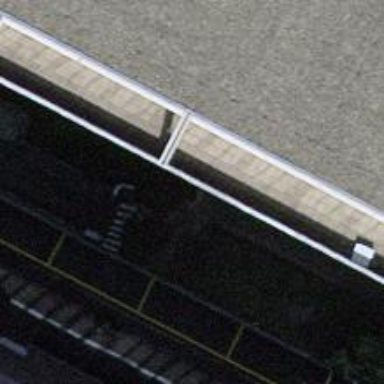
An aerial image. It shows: Parking entrance.